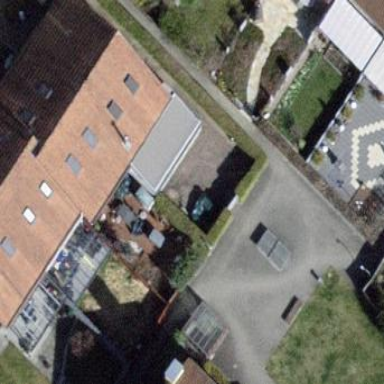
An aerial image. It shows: Terrace building.